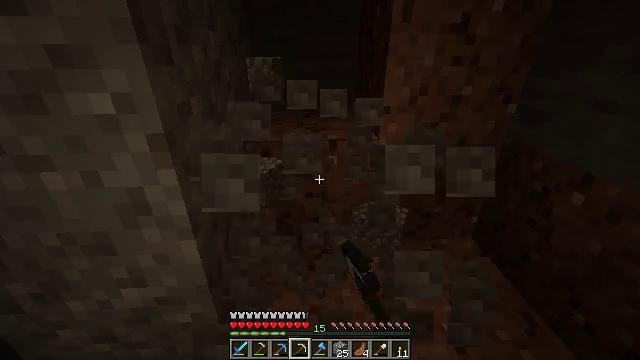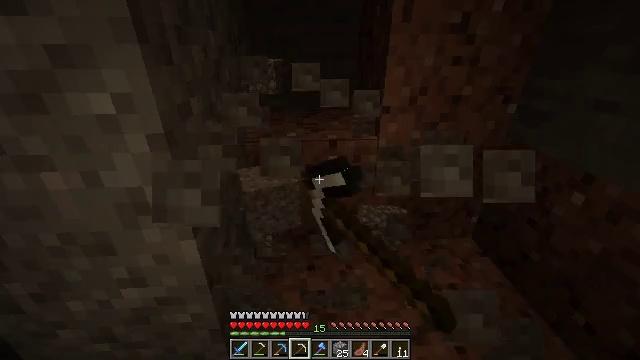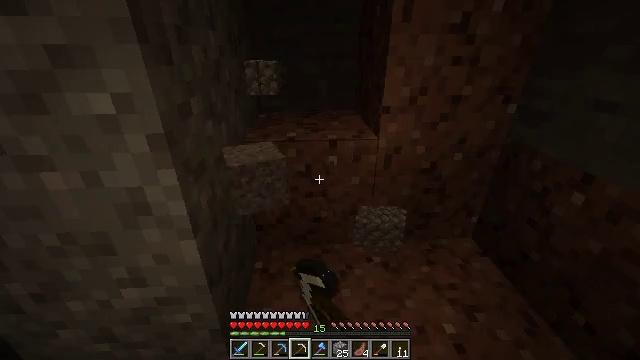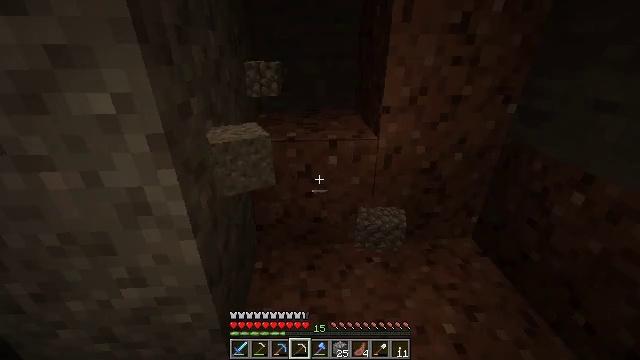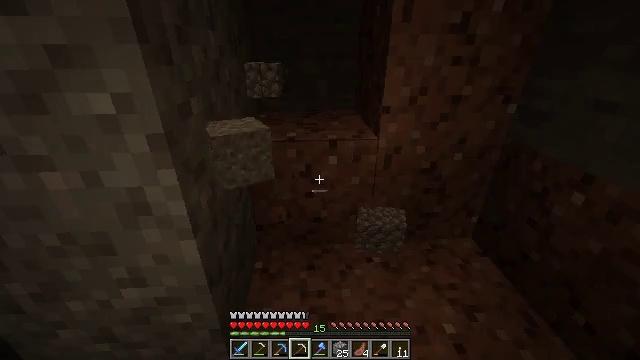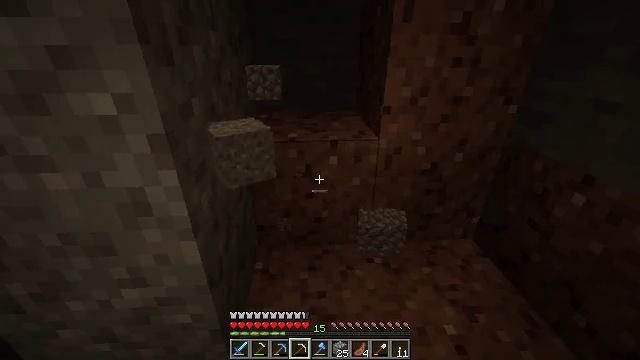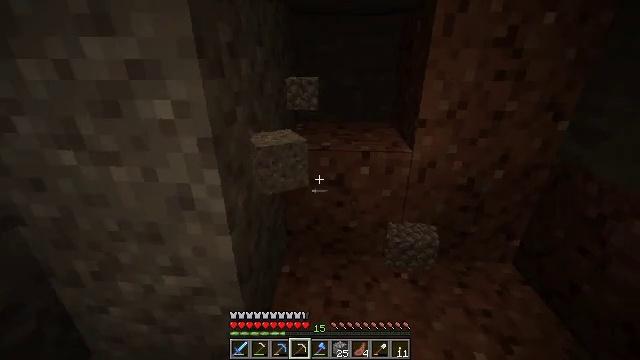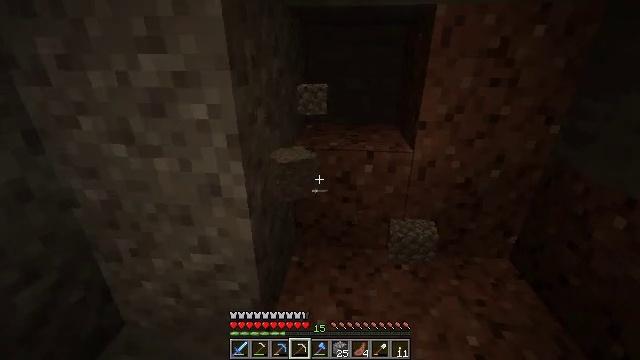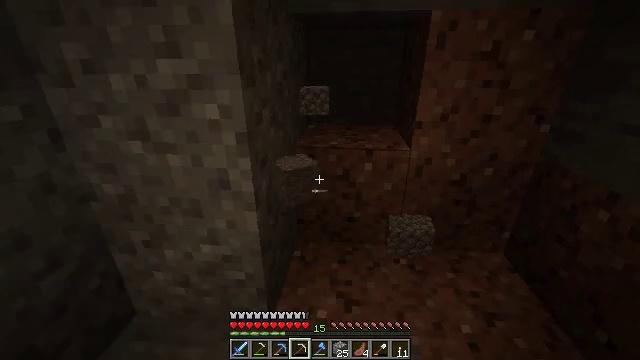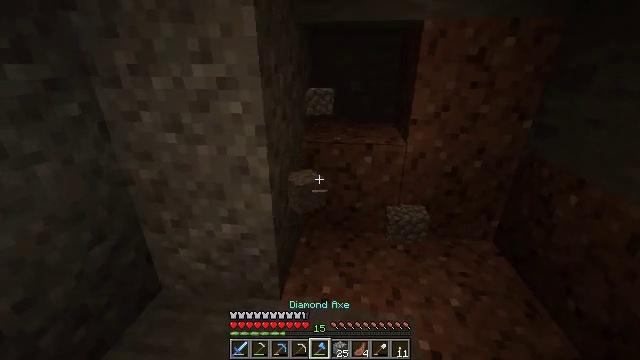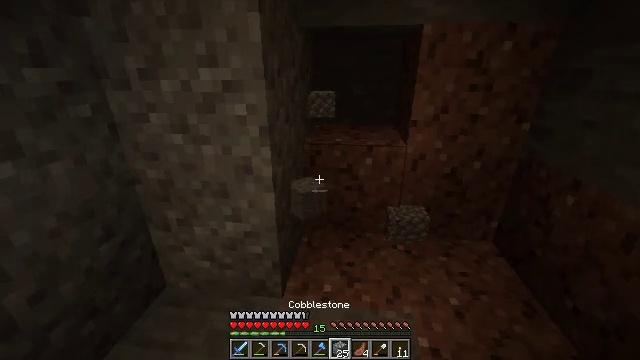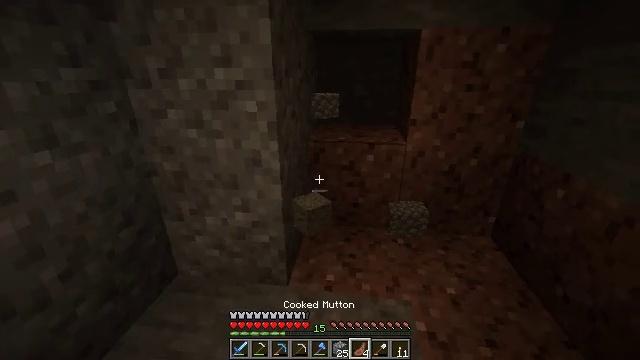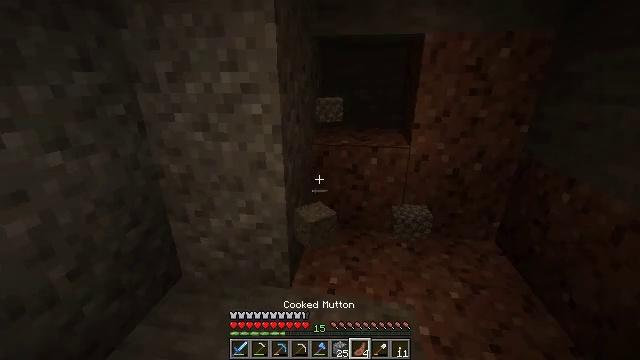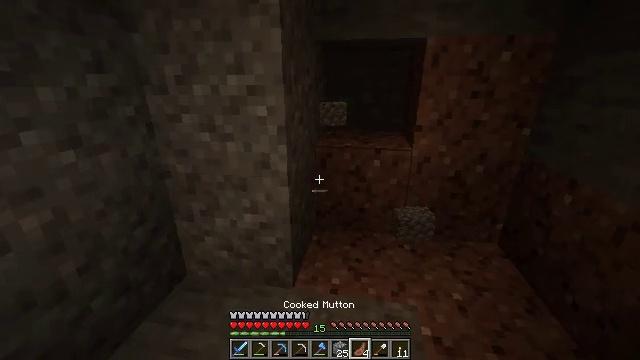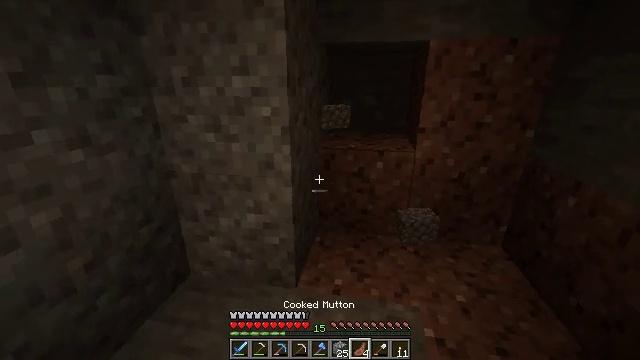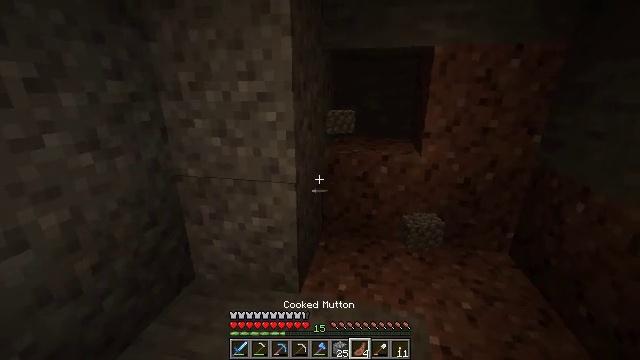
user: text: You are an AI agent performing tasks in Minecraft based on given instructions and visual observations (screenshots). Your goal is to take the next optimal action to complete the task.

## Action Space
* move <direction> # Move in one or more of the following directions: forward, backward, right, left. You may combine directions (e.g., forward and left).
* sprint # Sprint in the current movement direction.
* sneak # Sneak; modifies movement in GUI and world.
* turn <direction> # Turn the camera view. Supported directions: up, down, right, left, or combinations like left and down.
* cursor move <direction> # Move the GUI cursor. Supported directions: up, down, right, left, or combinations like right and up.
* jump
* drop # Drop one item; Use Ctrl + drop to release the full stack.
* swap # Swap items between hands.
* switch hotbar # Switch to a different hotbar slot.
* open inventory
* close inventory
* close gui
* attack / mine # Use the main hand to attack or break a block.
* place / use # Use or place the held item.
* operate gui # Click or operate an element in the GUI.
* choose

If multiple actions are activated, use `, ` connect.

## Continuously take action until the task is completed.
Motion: motion action
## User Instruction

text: Break the gravel block.
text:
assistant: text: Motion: attack / mine
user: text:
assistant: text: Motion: attack / mine
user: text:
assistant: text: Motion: no_op
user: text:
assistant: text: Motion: no_op
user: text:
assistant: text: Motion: no_op
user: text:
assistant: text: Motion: move back, turn left and up
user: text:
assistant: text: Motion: move back, turn left
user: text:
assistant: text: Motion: move back
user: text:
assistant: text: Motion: move back
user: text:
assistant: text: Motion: no_op
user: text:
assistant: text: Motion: no_op
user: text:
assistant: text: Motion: no_op
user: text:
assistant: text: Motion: no_op
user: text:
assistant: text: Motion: no_op
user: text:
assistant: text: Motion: turn left and up
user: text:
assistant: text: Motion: no_op
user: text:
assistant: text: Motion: turn left
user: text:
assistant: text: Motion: turn left
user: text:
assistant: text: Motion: turn left
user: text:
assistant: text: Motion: turn left
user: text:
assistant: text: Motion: turn left
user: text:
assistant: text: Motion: turn left
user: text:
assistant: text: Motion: turn left
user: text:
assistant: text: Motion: no_op
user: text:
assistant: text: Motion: no_op
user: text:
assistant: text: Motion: attack / mine
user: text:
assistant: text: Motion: attack / mine
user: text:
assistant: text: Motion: attack / mine
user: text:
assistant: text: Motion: attack / mine
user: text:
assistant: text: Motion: attack / mine